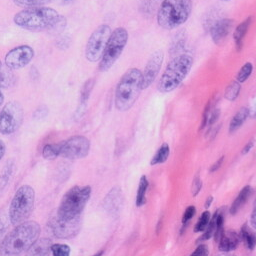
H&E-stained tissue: Skin